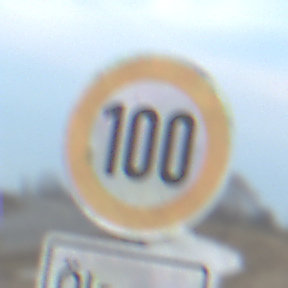
Verkehrszeichen: Geschwindigkeit100
Zusatzzeichen unten: HinweiseAufGefahrenDurchVerbaleAngabe1
Umgebung: Outdoor, RoadRail
Tageszeit: SunriseSunset
Wetter: PartlyCloudy
Licht: Natural
Jahreszeit: NotSpecified
Kontrast: LowContrast